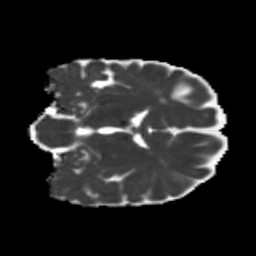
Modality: MD
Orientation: coronal
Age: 39
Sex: female
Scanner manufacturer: siemens
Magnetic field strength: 3 T
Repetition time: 5.25 s
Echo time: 0.08 s